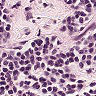
Metastatic tissue present: no